Question: There are Sonata Admin with enabled SonataProductBundle.
Product entity configured accordingly to documentation.
But, upon attempting to create new "Product" in admin panel,
"No object types available" button appears instead of edit form of.
Here are the configurations:
'''
imports:
- { resource: parameters.yml }
- { resource: security.yml }
- { resource: services.yml }
- { resource: sonata/sonata_product.yml }
- { resource: '@ApplicationSonataProductBundle/Resources/config/product.yml' }
parameters:
locale: en
framework:
esi: ~
translator: { fallbacks: ["%locale%"] }
secret: "%secret%"
router:
resource: "%kernel.root_dir%/config/routing.yml"
strict_requirements: ~
form: ~
csrf_protection: ~
validation: { enable_annotations: true }
serializer: { enable_annotations: true }
templating:
engines: ['twig']
#assets_version: SomeVersionScheme
default_locale: "%locale%"
trusted_hosts: ~
trusted_proxies: ~
session:
# handler_id set to null will use default session handler from php.ini
handler_id: ~
fragments: ~
http_method_override: true
'''
# Twig Configuration
'''
twig:
debug: "%kernel.debug%"
strict_variables: "%kernel.debug%"
form:
resources:
- 'SonataFormatterBundle:Form:formatter.html.twig'
'''
# Doctrine Configuration
'''
doctrine:
dbal:
driver: pdo_mysql
host: "%database_host%"
port: "%database_port%"
dbname: "%database_name%"
user: "%database_user%"
password: "%database_password%"
charset: UTF8
types:
json: Sonata\Doctrine\Types\JsonType
currency: Sonata\Component\Currency\CurrencyDoctrineType
orm:
auto_generate_proxy_classes: "%kernel.debug%"
entity_managers:
default:
naming_strategy: doctrine.orm.naming_strategy.underscore
auto_mapping: true
mappings:
FOSUserBundle: ~
ApplicationSonataUserBundle: ~
SonataUserBundle: ~
SonataMediaBundle: ~
ApplicationSonataMediaBundle: ~
SonataNotificationBundle: ~
ApplicationSonataNotificationBundle: ~
SonataClassificationBundle: ~
ApplicationSonataClassificationBundle: ~
SonataClassificationBundle: ~
ApplicationSonataCustomerBundle: ~
SonataCustomerBundle: ~
ApplicationSonataProductBundle: ~
SonataProductBundle: ~
ApplicationSonataPageBundle: ~
SonataPageBundle: ~
'''
# Swiftmailer Configuration
'''
swiftmailer:
transport: "%mailer_transport%"
host: "%mailer_host%"
username: "%mailer_user%"
password: "%mailer_password%"
spool: { type: memory }
sonata_block:
default_contexts: [cms]
blocks:
# enable the SonataAdminBundle block
sonata.admin.block.admin_list:
contexts: [admin]
# ...
sonata.user.block.menu: # used to display the menu in profile pages
sonata.user.block.account: # used to display menu option (login option)
sonata.block.service.text:
sonata.order.block.recent_orders:
context_manager: sonata.page.block.context_manager
sonata_admin:
title: IASP
title_logo: /bundles/sonataadmin/logo_title.png
options:
html5_validate: true # enable or disable html5 form validation
confirm_exit: true # enable or disable a confirmation before navigating away
use_select2: true # enable or disable usage of the Select2 jQuery library
use_icheck: true # enable or disable usage of the iCheck library
use_bootlint: false # enable or disable usage of Bootlint
use_stickyforms: true # enable or disable the floating buttons
form_type: standard # can also be 'horizontal'
templates:
dashboard: SonataAdminBundle:Core:dashboard.html.twig
edit: SonataAdminBundle:CRUD:edit.html.twig
tab_menu_template: SonataAdminBundle:Core:tab_menu_template.html.twig
fos_user:
db_driver: orm # can be orm or mongodb (support is also available within FOSUser for couchdb, propel but none is given for SonataUserBundle)
firewall_name: main
user_class: Application\Sonata\UserBundle\Entity\User
group:
group_class: Application\Sonata\UserBundle\Entity\Group
profile:
# Authentication Form
form:
type: fos_user_profile
handler: fos_user.profile.form.handler.default
name: fos_user_profile_form
validation_groups: [Authentication] # Please note : this is not the default value
sonata_user:
security_acl: false
manager_type: orm # Can be orm for mongodb
table:
user_group: "my_custom_user_group_association_table_name"
impersonating:
route: page_slug
parameters: { path: / }
class: # Entity Classes
user: Application\Sonata\UserBundle\Entity\User
group: Application\Sonata\UserBundle\Entity\Group
admin: # Admin Classes
user:
class: Sonata\UserBundle\Admin\Entity\UserAdmin
controller: SonataAdminBundle:CRUD
translation: SonataUserBundle
group:
class: Sonata\UserBundle\Admin\Entity\GroupAdmin
controller: SonataAdminBundle:CRUD
translation: SonataUserBundle
profile:
form:
type: sonata_user_profile
handler: sonata.user.profile.form.handler.default
name: sonata_user_profile_form
validation_groups: [Profile]
# Profile show page is a dashboard as in SonataAdminBundle
dashboard:
blocks:
- { position: left, type: sonata.block.service.text, settings: { content: "<h2>Welcome!</h2> This is a sample user profile dashboard, feel free to override it in the configuration! Want to make this text dynamic? For instance display the user's name? Create a dedicated block and edit the configuration!"} }
- { position: left, type: sonata.order.block.recent_orders, settings: { title: Recent Orders, number: 5, mode: public }}
#- { position: right, type: sonata.timeline.block.timeline, settings: { max_per_page: 15 }}
#- { position: right, type: sonata.news.block.recent_posts, settings: { title: Recent Posts, number: 5, mode: public }}
#- { position: right, type: sonata.news.block.recent_comments, settings: { title: Recent Comments, number: 5, mode: public }}
# Customize user portal menu by setting links
menu:
- { route: 'sonata_user_profile_show', label: 'sonata_profile_title', domain: 'SonataUserBundle'}
- { route: 'sonata_user_profile_edit', label: 'link_edit_profile', domain: 'SonataUserBundle'}
- { route: 'sonata_customer_addresses', label: 'link_list_addresses', domain: 'SonataCustomerBundle'}
- { route: 'sonata_user_profile_edit_authentication', label: 'link_edit_authentication', domain: 'SonataUserBundle'}
- { route: 'sonata_order_index', label: 'order_list', domain: 'SonataOrderBundle'}
sonata_delivery:
services:
free_address_required:
name: Free
priority: 1
code: free
selector: sonata.delivery.selector.default
sonata_media:
class:
media: Application\Sonata\MediaBundle\Entity\Media
gallery: Application\Sonata\MediaBundle\Entity\Gallery
gallery_has_media: Application\Sonata\MediaBundle\Entity\GalleryHasMedia
category: Application\Sonata\ClassificationBundle\Entity\Categor
default_context: default
db_driver: doctrine_orm # or doctrine_mongodb, doctrine_phpcr
contexts:
default: # the default context is mandatory
providers:
- sonata.media.provider.dailymotion
- sonata.media.provider.youtube
- sonata.media.provider.image
- sonata.media.provider.file
- sonata.media.provider.vimeo
formats:
small: { width: 100 , quality: 70}
big: { width: 500 , quality: 70}
cdn:
server:
path: /uploads/media # http://media.sonata-project.org/
filesystem:
local:
directory: "%kernel.root_dir%/../web/uploads/media"
create: false
providers:
image:
thumbnail: sonata.media.thumbnail.consumer.format
vimeo:
thumbnail: sonata.media.thumbnail.consumer.format
youtube:
thumbnail: sonata.media.thumbnail.consumer.format
dailymotion:
thumbnail: sonata.media.thumbnail.consumer.format
file:
allowed_extensions: ['mp4', 'flv']
allowed_mime_types: ['video/mp4', 'video/x-flv']
thumbnail: sonata.media.thumbnail.consumer.format
image:
resizer: sonata.media.resizer.square
sonata_payment:
services:
pass:
name: Pass
code: pass
browser: sonata.payment.browser.curl
transformers:
basket: sonata.payment.transformer.basket
order: sonata.payment.transformer.order
options:
shop_secret_key: assdsds
url_callback: sonata_payment_callback
url_return_ko: sonata_payment_error
url_return_ok: sonata_payment_confirmation
transformers:
order: sonata.payment.transformer.order
basket: sonata.payment.transformer.basket
sonata_price:
currency: EUR
sonata_customer:
class:
customer: Application\Sonata\CustomerBundle\Entity\Customer
address: Application\Sonata\CustomerBundle\Entity\Address
order: Application\Sonata\OrderBundle\Entity\Order
user: Application\Sonata\UserBundle\Entity\User
# You can also implement custom components classes
customer_selector: Sonata\Component\Customer\CustomerSelector
sonata_notification:
backend: sonata.notification.backend.runtime
admin:
enabled: false
sonata_classification:
class:
tag: Application\Sonata\ClassificationBundle\Entity\Tag
category: Application\Sonata\ClassificationBundle\Entity\Category
collection: Application\Sonata\ClassificationBundle\Entity\Collection
media: Application\Sonata\MediaBundle\Entity\Media
context: Application\Sonata\ClassificationBundle\Entity\Context
admin:
tag:
class: Sonata\ClassificationBundle\Admin\TagAdmin
controller: SonataAdminBundle:CRUD
translation: SonataClassificationBundle
category:
class: Sonata\ClassificationBundle\Admin\CategoryAdmin
controller: SonataClassificationBundle:CategoryAdmin
translation: SonataClassificationBundle
collection:
class: Sonata\ClassificationBundle\Admin\CollectionAdmin
controller: SonataAdminBundle:CRUD
translation: SonataClassificationBundle
context:
class: Sonata\ClassificationBundle\Admin\ContextAdmin
controller: SonataAdminBundle:CRUD
translation: SonataClassificationBundle
jms_serializer:
enable_short_alias: true
sonata_formatter:
default_formatter: text
formatters:
markdown:
service: sonata.formatter.text.markdown
extensions:
- sonata.formatter.twig.control_flow
- sonata.formatter.twig.gist
# - sonata.media.formatter.twig
text:
service: sonata.formatter.text.text
extensions:
- sonata.formatter.twig.control_flow
- sonata.formatter.twig.gist
# - sonata.media.formatter.twig
rawhtml:
service: sonata.formatter.text.raw
extensions:
- sonata.formatter.twig.control_flow
- sonata.formatter.twig.gist
# - sonata.media.formatter.twig
richhtml:
service: sonata.formatter.text.raw
extensions:
- sonata.formatter.twig.control_flow
- sonata.formatter.twig.gist
# - sonata.media.formatter.twig
twig:
service: sonata.formatter.text.twigengine
extensions: [] # Twig formatter cannot have extensions
sonata_product:
class:
product: Application\Sonata\ProductBundle\Entity\Product
package: Application\Sonata\ProductBundle\Entity\Package
product_category: Application\Sonata\ProductBundle\Entity\ProductCategory
product_collection: Application\Sonata\ProductBundle\Entity\ProductCollection
category: Application\Sonata\ClassificationBundle\Entity\Category
collection: Application\Sonata\ClassificationBundle\Entity\Collection
delivery: Application\Sonata\ProductBundle\Entity\Delivery
gallery: Application\Sonata\MediaBundle\Entity\Gallery
sonata_page:
slugify_service: sonata.core.slugify.cocur # old BC value is sonata.core.slugify.native
multisite: host_by_locale
default_template: default # template key from templates section, used as default for new pages
templates:
default: { path: 'SonataPageBundle::layout.html.twig', name: 'default' }
2columns: { path: 'SonataPageBundle::2columns_layout.html.twig', name: '2 columns layout' }
# Generates a snapshot when a page is saved (from the admin)
direct_publication: false # or %kernel.debug% if you want to publish in dev mode (but not in prod)
use_streamed_response: false # set the value to false in debug mode or if the reverse proxy does not handle streamed response
ignore_route_patterns:
- ^(.*)admin(.*) # ignore admin route, ie route containing 'admin'
- ^_(.*) # ignore symfony routes
ignore_routes:
- sonata_page_cache_esi
- sonata_page_cache_ssi
- sonata_page_js_sync_cache
- sonata_page_js_async_cache
- sonata_cache_esi
- sonata_cache_ssi
- sonata_cache_js_async
- sonata_cache_js_sync
- sonata_cache_apc
ignore_uri_patterns:
- ^/admin\/ # ignore admin route, ie route containing 'admin'
page_defaults:
homepage: {decorate: false, enabled: true} # disable decoration for homepage, key - is a page route
# manage the http errors
catch_exceptions:
not_found: [404] # render 404 page with "not_found" key (name generated: _page_internal_error_{key})
fatal: [500] # so you can use the same page for different http errors or specify specific page for each error
cache_invalidation:
service: sonata.page.cache.invalidation.simple
recorder: sonata.page.cache.recorder
classes:
"Application\Sonata\PageBundle\Entity\Block": getId
cmf_routing:
chain:
routers_by_id:
# enable the DynamicRouter with high priority to allow overwriting configured routes with content
#cmf_routing.dynamic_router: 200
# enable the symfony default router with a lower priority
sonata.page.router: 150
router.default: 100
'''
'''
{
"name": "dmlabs-5/iasp_new",
"license": "proprietary",
"type": "project",
"autoload": {
"psr-4": {
" \\": "src",
"AppBundle\\": "src/AppBundle",
"Application\\": "src/Application",
"ApplicationSonataMediaBundle\\": "src/Application/Sonata/MediaBundle",
"ApplicationSonataNotificationBundle\\": "src/Application/Sonata/NotificationBundle",
"ApplicationSonataCustomerBundle\\":"src/Application/Sonata/CustomerBundle",
"ApplicationSonataDeliveryBundle\\":"src/Application/Sonata/DeliveryBundle",
"ApplicationSonataClassificationBundle\\":"src/Application/Sonata/ClassificationBundle"
},
"classmap": [
"app/AppKernel.php",
"app/AppCache.php"
]
},
"require": {
"php": ">=5.3.9",
"symfony/symfony": "2.8.*",
"doctrine/orm": "^2.4.8",
"doctrine/doctrine-bundle": "~1.4",
"ocramius/proxy-manager": "^1.0",
"symfony/swiftmailer-bundle": "~2.3",
"symfony/monolog-bundle": "~2.4",
"sensio/distribution-bundle": "~5.0",
"sensio/framework-extra-bundle": "^3.0.2",
"incenteev/composer-parameter-handler": "~2.0",
"sonata-project/admin-bundle": "3.x-dev",
"sonata-project/doctrine-orm-admin-bundle": "3.x-dev",
"sonata-project/easy-extends-bundle": "^2.3",
"sonata-project/user-bundle": "3.x-dev",
"doctrine/doctrine-migrations-bundle": "^1.0",
"sonata-project/classification-bundle": "^3.0",
"sonata-project/cache-bundle": "^2.3",
"sonata-project/seo-bundle": "^2.1",
"sonata-project/notification-bundle": "^3.1",
"sonata-project/page-bundle": "^3.4",
"sonata-project/media-bundle": "^3.5",
"sonata-project/ecommerce": "3.x-dev",
"sonata-project/intl-bundle": "2.x-dev",
"sonata-project/formatter-bundle": "^3.1",
"jms/serializer-bundle": "^1.0",
"twig/twig": "^1.34",
"sonata-project/translation-bundle": "2.0.2"
},
"require-dev": {
"sensio/generator-bundle": "~3.0",
"symfony/phpunit-bridge": "~2.7"
},
"scripts": {
"post-install-cmd": [
"Incenteev\\ParameterHandler\\ScriptHandler::buildParameters",
"Sensio\\Bundle\\DistributionBundle\\Composer\\ScriptHandler::buildBootstrap",
"Sensio\\Bundle\\DistributionBundle\\Composer\\ScriptHandler::clearCache",
"Sensio\\Bundle\\DistributionBundle\\Composer\\ScriptHandler::installAssets",
"Sensio\\Bundle\\DistributionBundle\\Composer\\ScriptHandler::installRequirementsFile",
"Sensio\\Bundle\\DistributionBundle\\Composer\\ScriptHandler::prepareDeploymentTarget"
],
"post-update-cmd": [
"Incenteev\\ParameterHandler\\ScriptHandler::buildParameters",
"Sensio\\Bundle\\DistributionBundle\\Composer\\ScriptHandler::buildBootstrap",
"Sensio\\Bundle\\DistributionBundle\\Composer\\ScriptHandler::clearCache",
"Sensio\\Bundle\\DistributionBundle\\Composer\\ScriptHandler::installAssets",
"Sensio\\Bundle\\DistributionBundle\\Composer\\ScriptHandler::installRequirementsFile",
"Sensio\\Bundle\\DistributionBundle\\Composer\\ScriptHandler::prepareDeploymentTarget"
]
},
"config": {
"bin-dir": "bin"
},
"extra": {
"symfony-app-dir": "app",
"symfony-web-dir": "web",
"symfony-assets-install": "relative",
"incenteev-parameters": {
"file": "app/config/parameters.yml"
},
"branch-alias": null
}
}
'''
Does anyone know, why this button appears? Is it configured in wrong way?

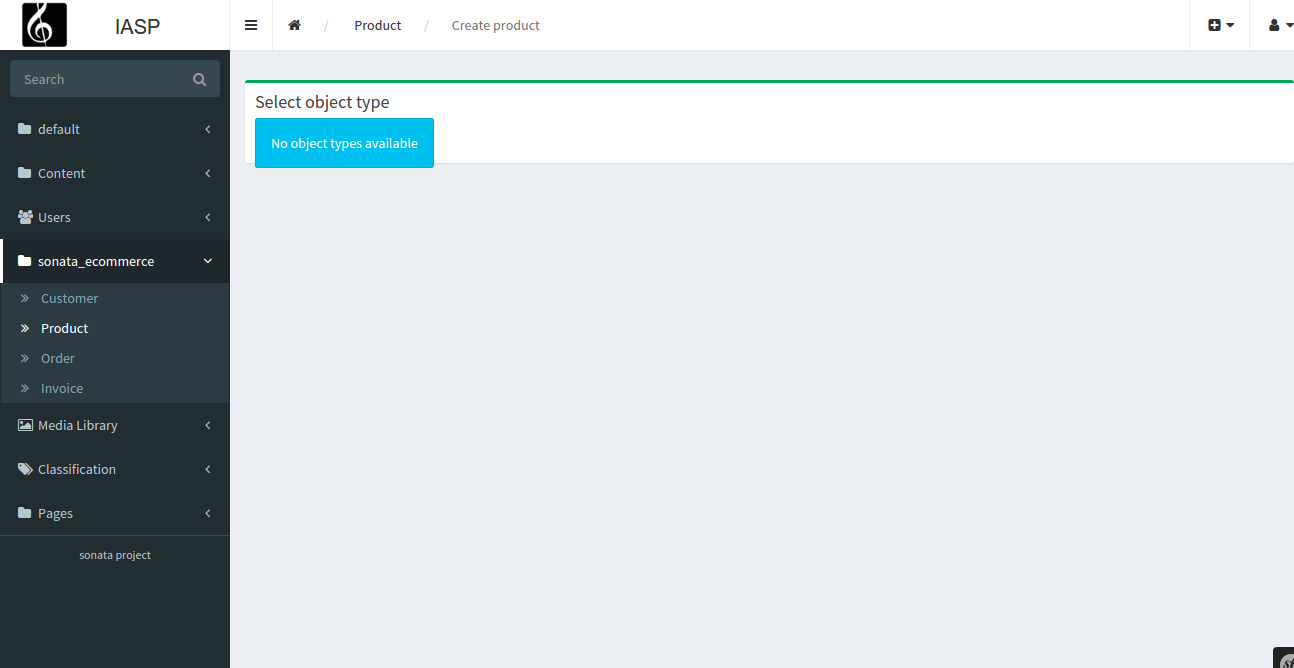
Answer: You get the same error cause you are maybe doing the same wrong? Look at your Simple Entity and notice the inherited Product class ... you define your Product class as abstract ... but your Product class is extending a BaseProduct class which is not shown in your post ...
This inheritance chain look strange to me. Can you check, your BaseProduct is not also abstract?